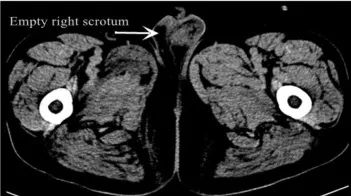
(C) Pelvic CT showed the swollen scrotum and the empty right scrotum.
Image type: radiology (ct)